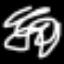
Label: squiggle